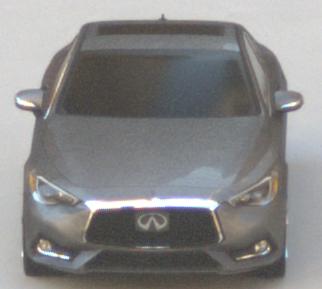
Make: Infiniti
Model: Q60 2.0t
Detailed model: Q60 (V37)
Model produced from: 2016/10
Model produced until: 2018/08
Doors: 2
Color: gray
Road condition: dry road
Daytime: morning or afternoon
Contrast: low contrast